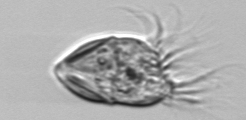
Label: Strombidium_morphotype1